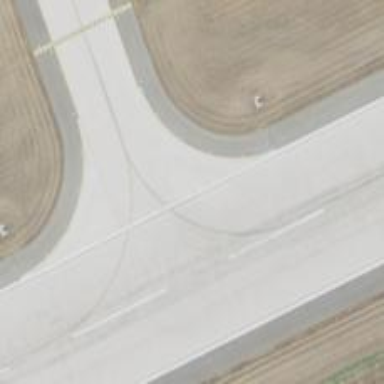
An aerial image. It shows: Image of taxiway at airport.